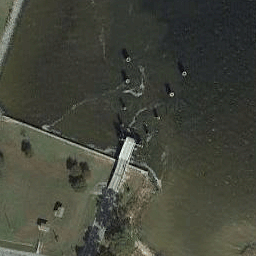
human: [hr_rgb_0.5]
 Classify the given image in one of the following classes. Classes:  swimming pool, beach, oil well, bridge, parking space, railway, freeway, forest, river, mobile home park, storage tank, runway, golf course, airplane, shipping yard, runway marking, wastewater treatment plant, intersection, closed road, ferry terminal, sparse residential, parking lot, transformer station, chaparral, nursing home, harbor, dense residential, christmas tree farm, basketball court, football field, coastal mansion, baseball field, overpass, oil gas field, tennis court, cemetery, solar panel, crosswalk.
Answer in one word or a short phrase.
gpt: ferry terminal